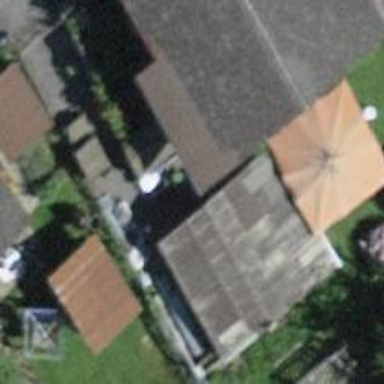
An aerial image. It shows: Garage.